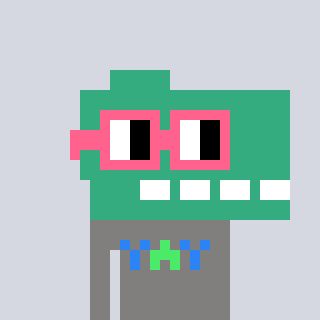
a pixel art character with square pink glasses, a dino-shaped head and a bluegrey-colored body on a cool background